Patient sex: F
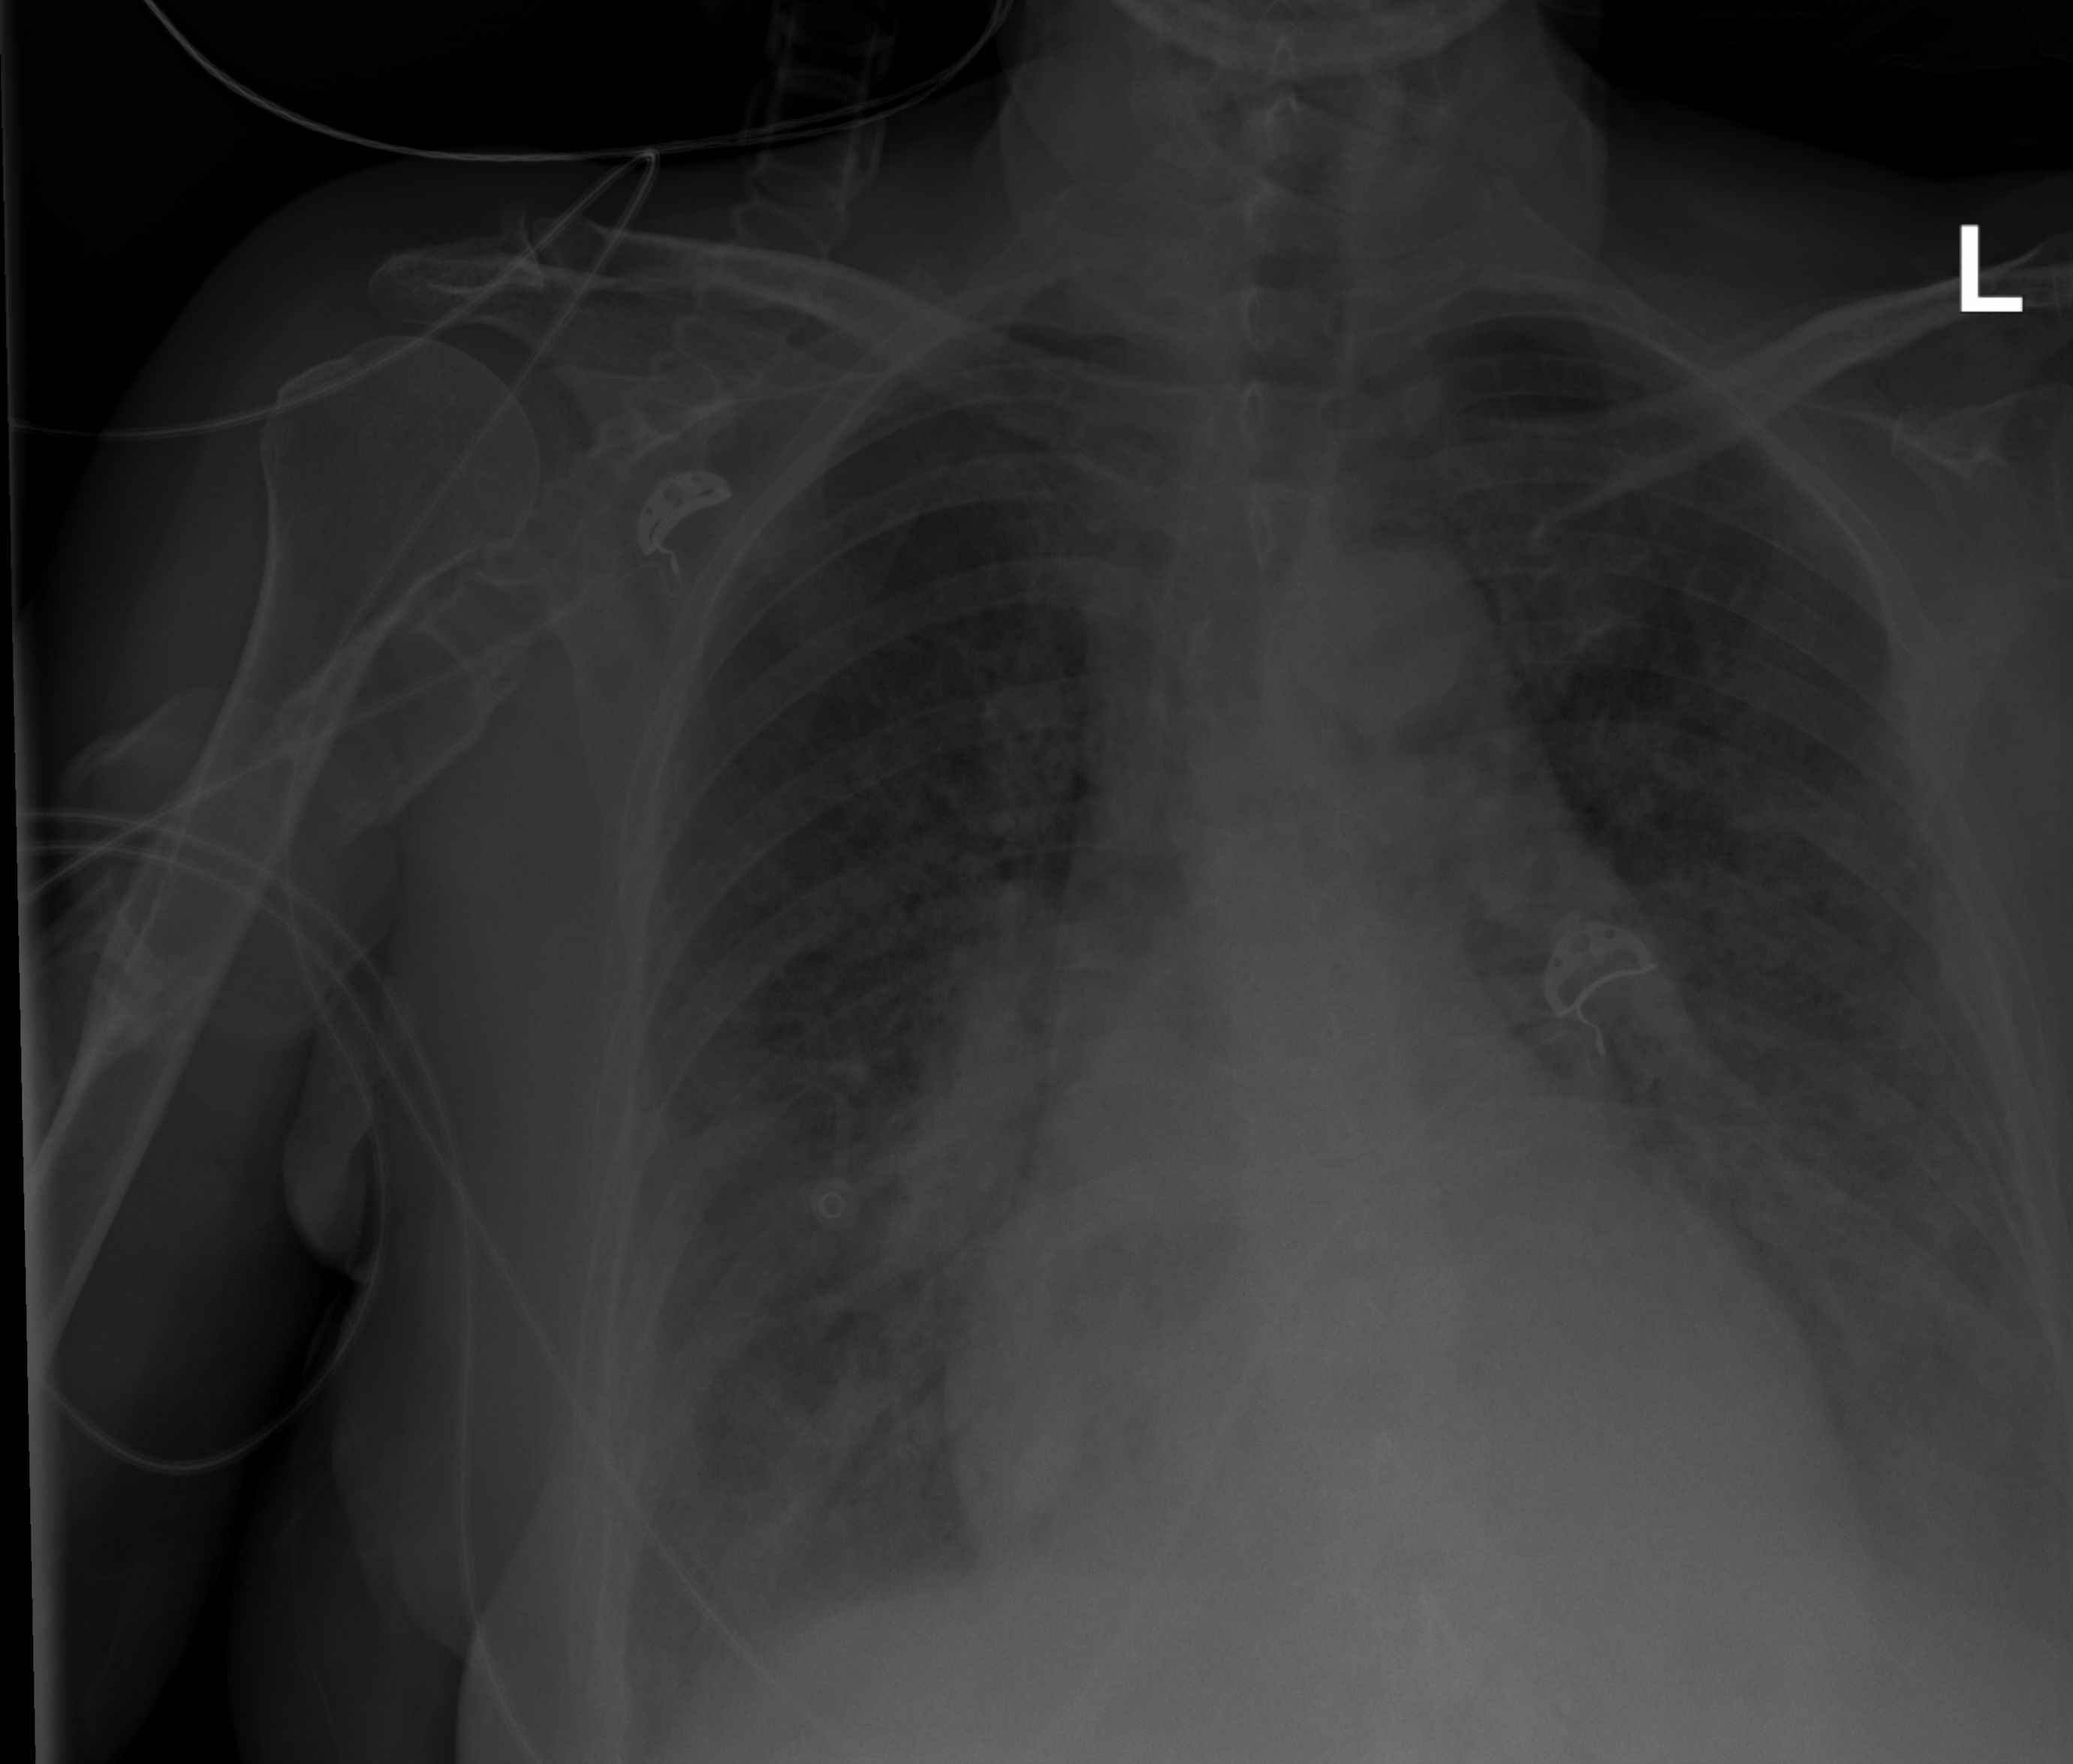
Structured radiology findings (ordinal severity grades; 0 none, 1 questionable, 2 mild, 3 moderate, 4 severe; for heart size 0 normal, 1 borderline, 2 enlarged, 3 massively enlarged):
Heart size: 0
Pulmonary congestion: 1
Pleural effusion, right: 2
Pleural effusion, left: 2
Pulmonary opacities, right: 3
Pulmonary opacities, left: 3
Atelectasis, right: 2
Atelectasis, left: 2